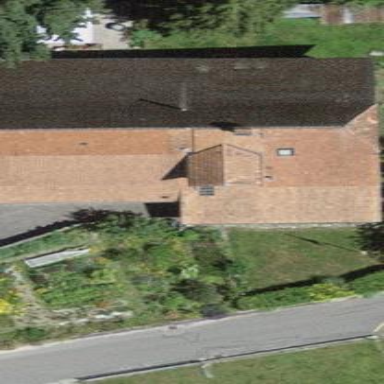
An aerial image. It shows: Farm building.